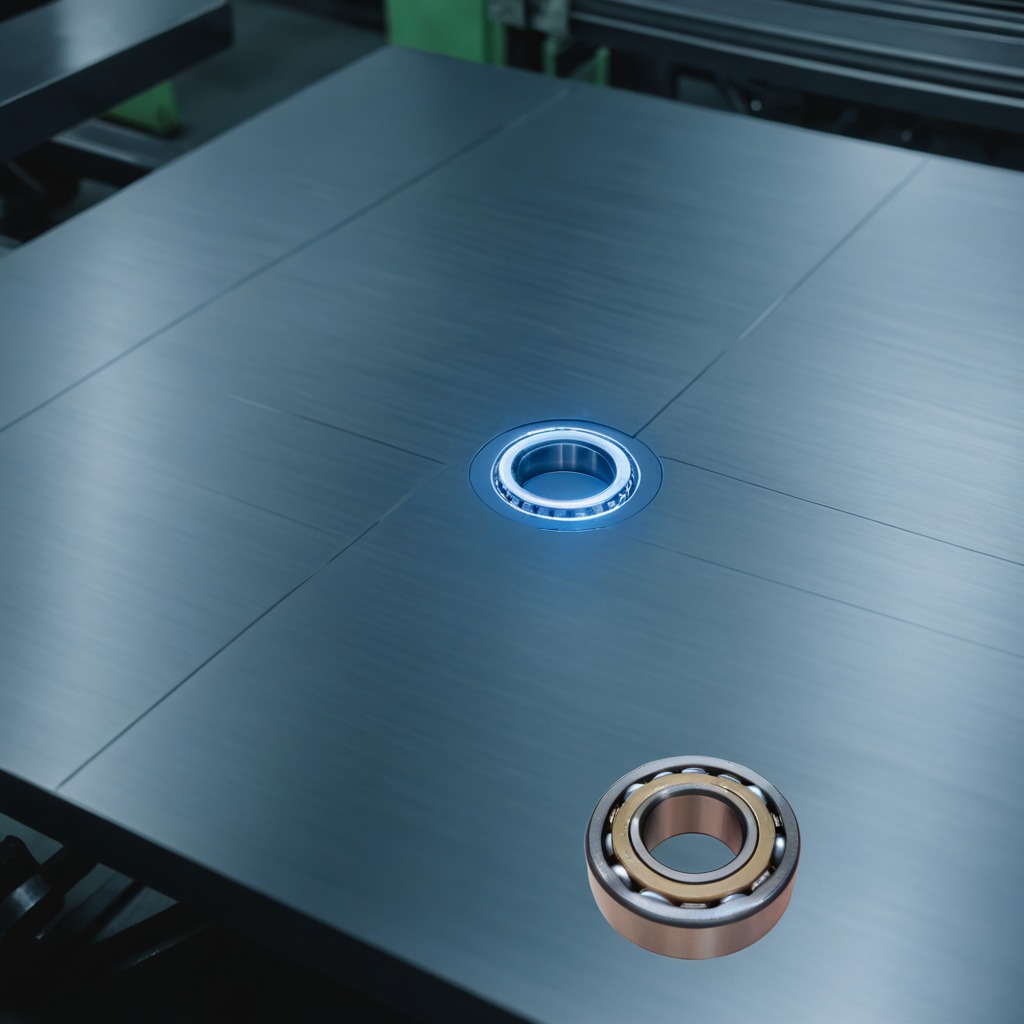
A metal ball bearing is lying on the metal table in a machine shop under fluorescent lights.